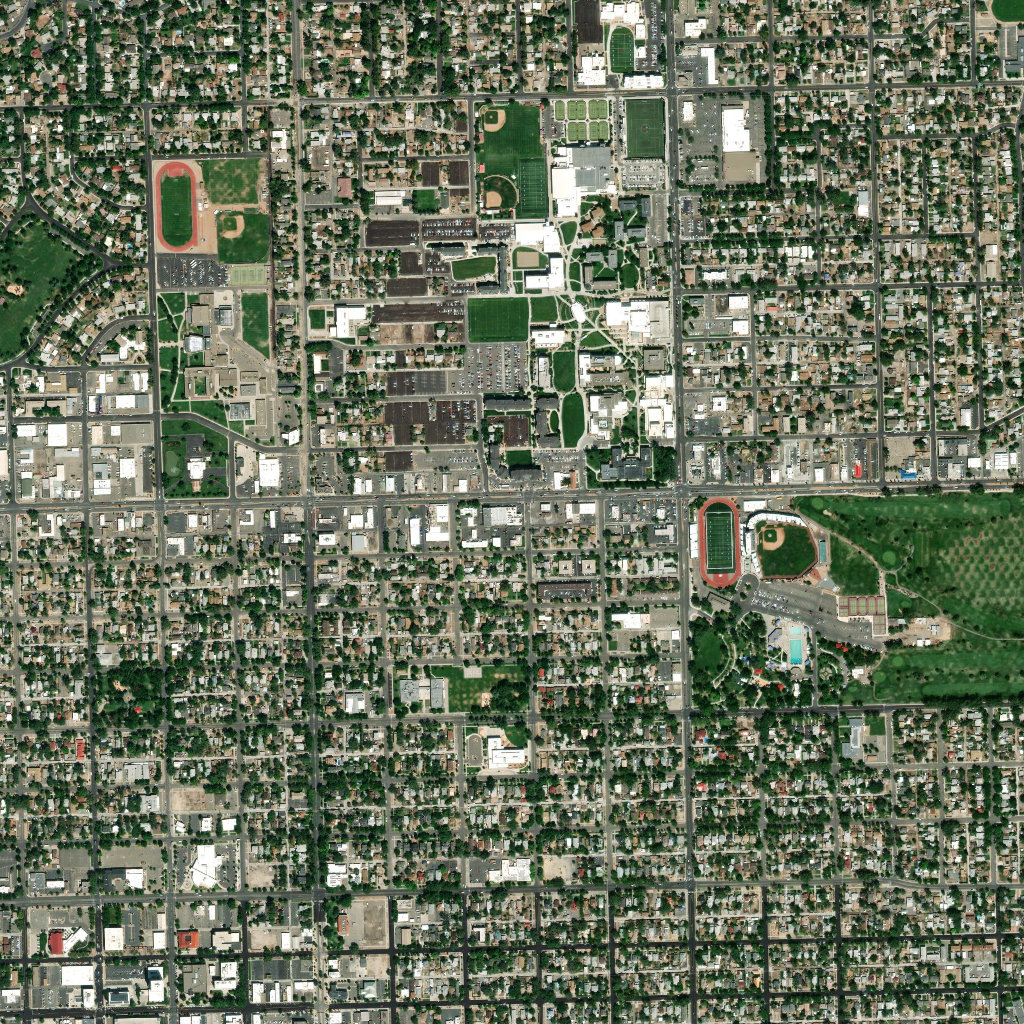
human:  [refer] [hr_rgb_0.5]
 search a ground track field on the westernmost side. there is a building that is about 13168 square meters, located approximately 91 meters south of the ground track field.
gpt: <box>[[15, 15, 19, 24, 0]]</box>

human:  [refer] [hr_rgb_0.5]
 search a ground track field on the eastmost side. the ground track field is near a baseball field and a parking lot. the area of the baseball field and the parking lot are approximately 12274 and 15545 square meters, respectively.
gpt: <box>[[68, 48, 72, 57, 0]]</box>

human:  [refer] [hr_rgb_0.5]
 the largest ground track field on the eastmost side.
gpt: <box>[[68, 48, 72, 57, 0]]</box>

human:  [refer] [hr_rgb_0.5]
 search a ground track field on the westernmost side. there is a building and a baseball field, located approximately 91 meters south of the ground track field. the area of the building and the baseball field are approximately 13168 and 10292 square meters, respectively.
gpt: <box>[[15, 15, 19, 24, 0]]</box>

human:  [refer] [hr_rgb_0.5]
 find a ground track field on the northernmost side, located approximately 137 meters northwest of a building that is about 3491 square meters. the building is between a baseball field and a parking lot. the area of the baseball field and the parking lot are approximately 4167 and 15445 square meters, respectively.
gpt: <box>[[15, 15, 19, 24, 0]]</box>